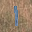
Label: 1